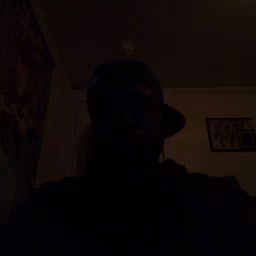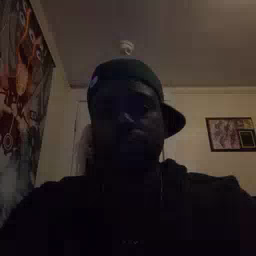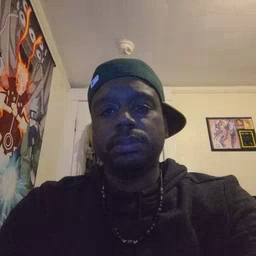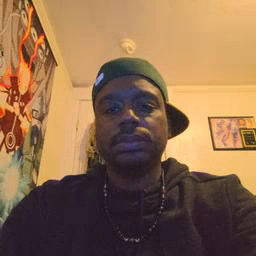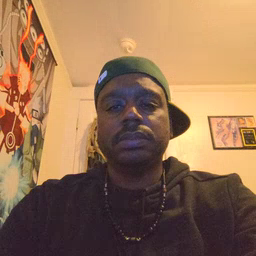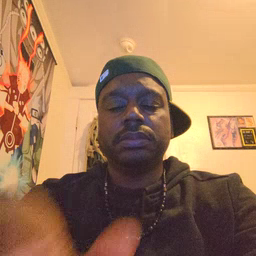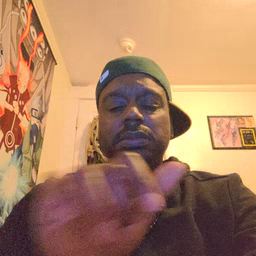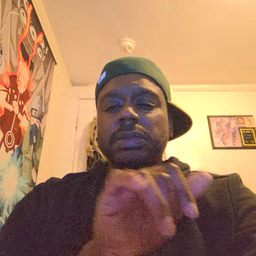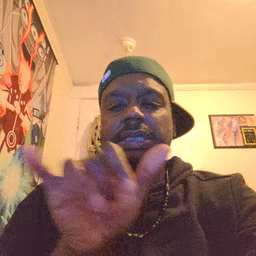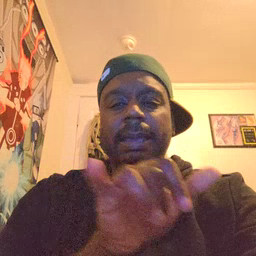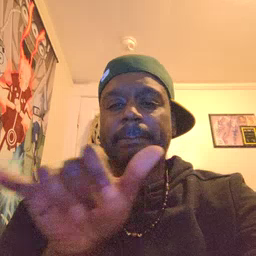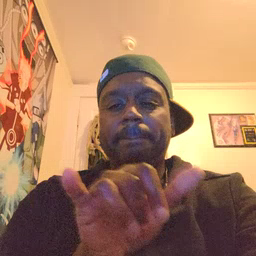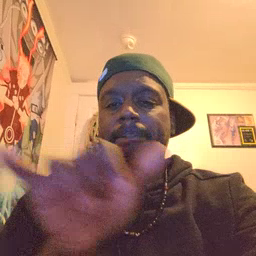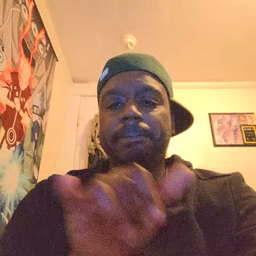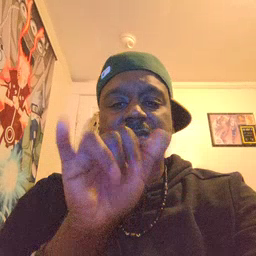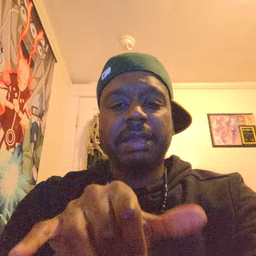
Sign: same